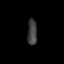
Tissue: lung
Cell type: Endothelial cells
Senescence score: 0.5921
Nuclear area (px): 245
Mean DAPI intensity: 62.833